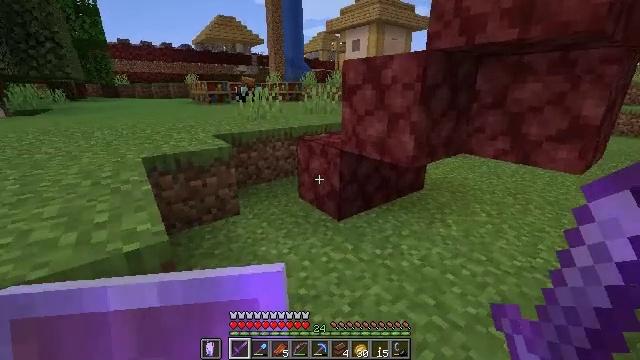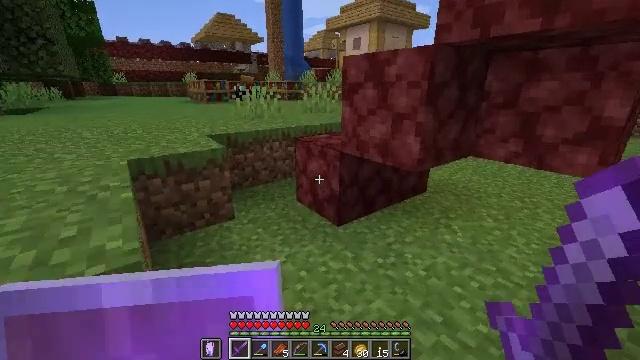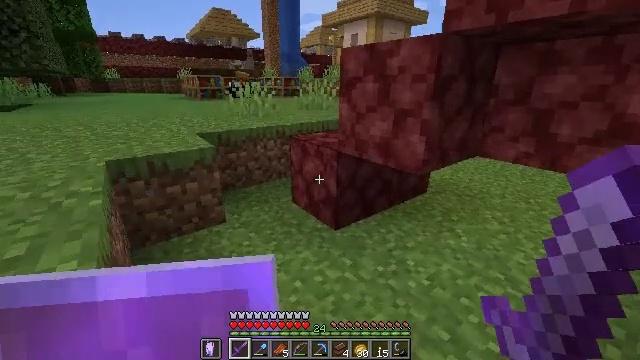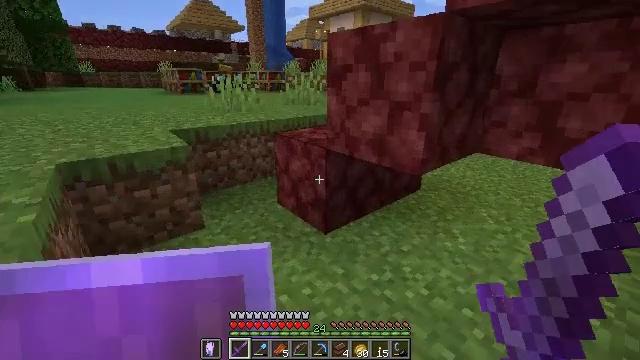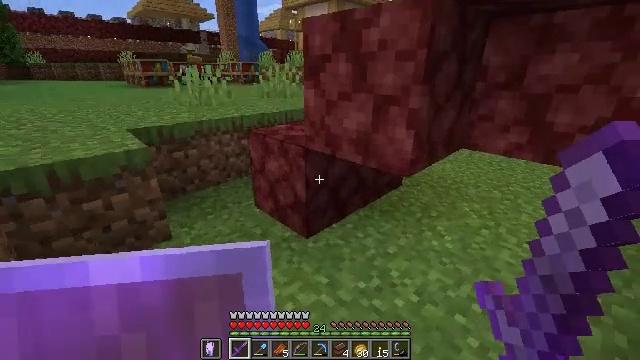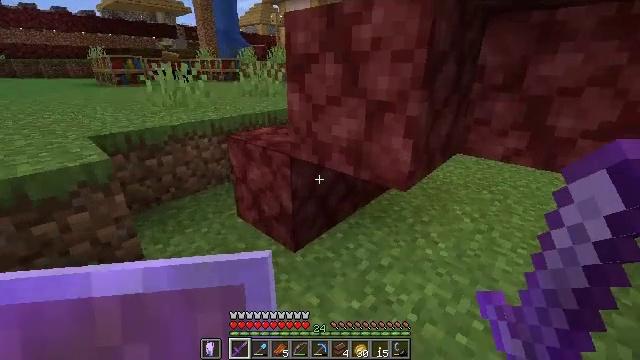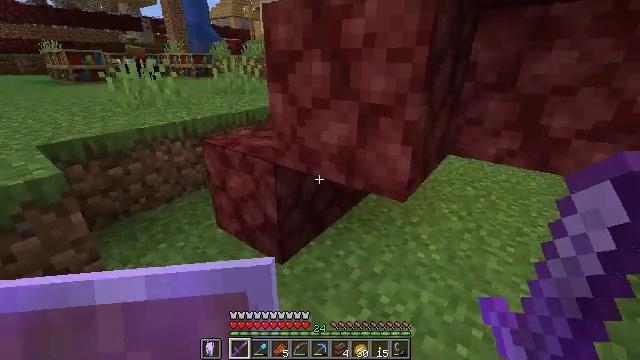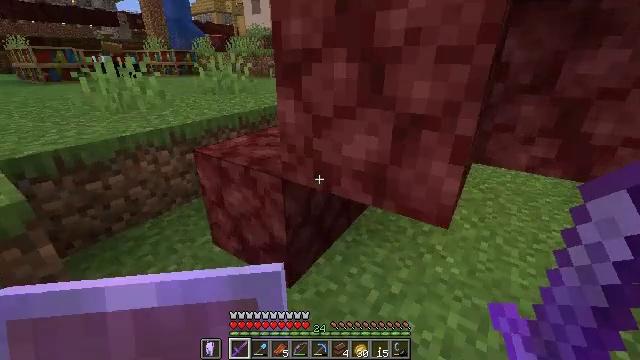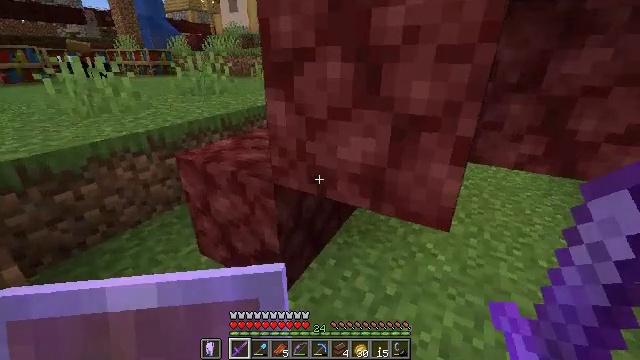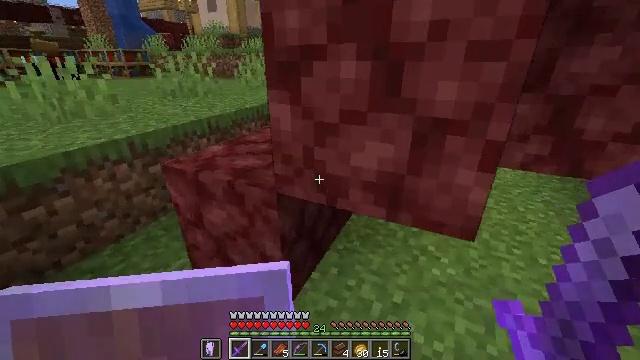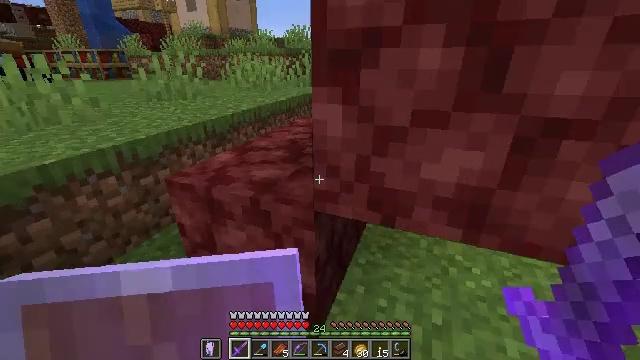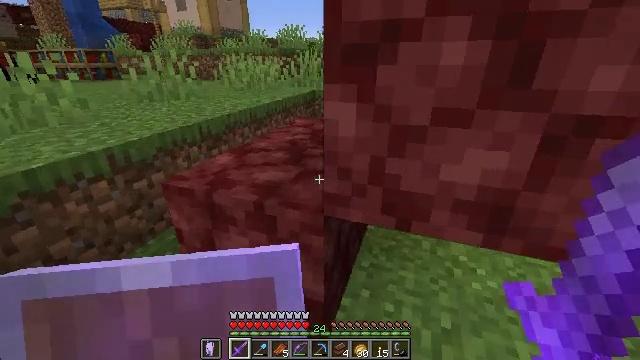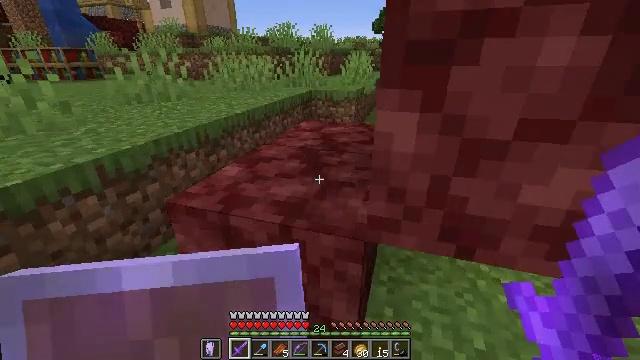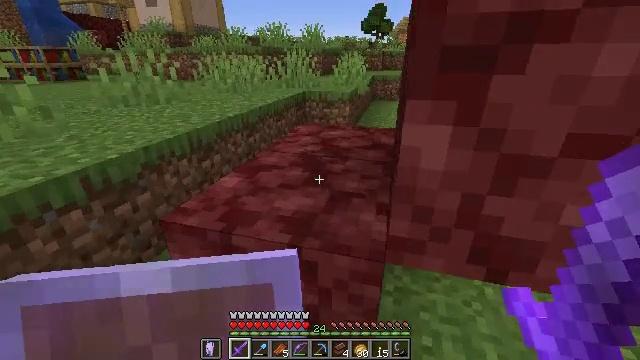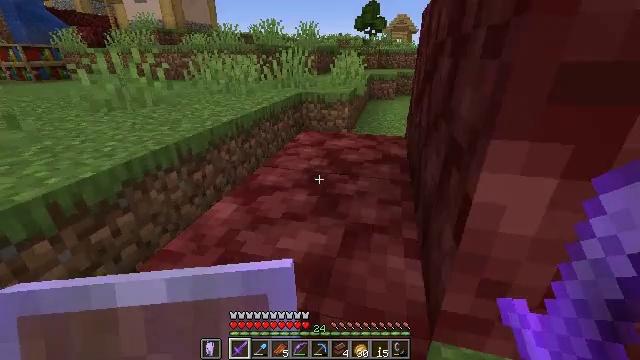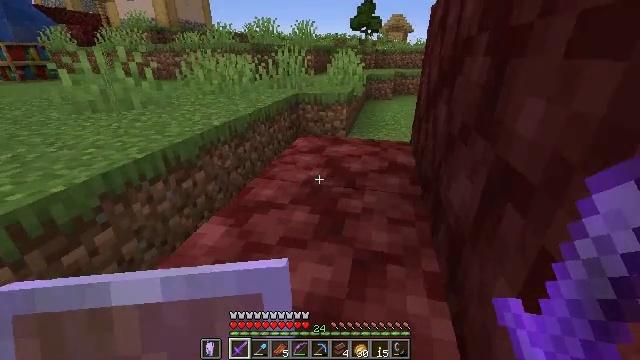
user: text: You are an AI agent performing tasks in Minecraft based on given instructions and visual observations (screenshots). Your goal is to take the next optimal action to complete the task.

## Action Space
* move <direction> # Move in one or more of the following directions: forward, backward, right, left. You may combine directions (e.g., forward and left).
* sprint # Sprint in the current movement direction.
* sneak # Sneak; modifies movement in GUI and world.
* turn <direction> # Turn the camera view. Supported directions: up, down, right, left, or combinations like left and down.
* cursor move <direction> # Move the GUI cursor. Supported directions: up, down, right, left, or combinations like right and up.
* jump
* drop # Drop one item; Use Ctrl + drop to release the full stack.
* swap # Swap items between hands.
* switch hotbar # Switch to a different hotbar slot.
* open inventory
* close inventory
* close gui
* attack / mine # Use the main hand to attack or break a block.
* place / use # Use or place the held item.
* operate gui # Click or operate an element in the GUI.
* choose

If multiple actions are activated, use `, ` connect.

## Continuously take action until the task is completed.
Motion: motion action
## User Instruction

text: Use gold and netherite scraps to craft a netherite ingot.
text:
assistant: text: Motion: move forward
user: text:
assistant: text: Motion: move forward
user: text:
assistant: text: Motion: move forward, turn right and down
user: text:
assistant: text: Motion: move forward, turn right and down
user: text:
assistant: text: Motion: move forward, turn right
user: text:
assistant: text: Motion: move forward and move left, turn right
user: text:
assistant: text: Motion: move forward and move left, turn right
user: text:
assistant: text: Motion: move forward and move left, turn right
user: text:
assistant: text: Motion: move forward and move left, turn right
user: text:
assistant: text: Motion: move forward and move left, turn right
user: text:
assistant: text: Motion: move forward and move left, turn right
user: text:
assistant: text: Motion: move forward and move left, turn right
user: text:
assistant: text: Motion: move forward, turn right
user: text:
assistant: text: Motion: move forward, turn right
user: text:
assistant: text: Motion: move forward
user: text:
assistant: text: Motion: move forward, turn right
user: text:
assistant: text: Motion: move forward, jump
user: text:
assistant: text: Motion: move forward, turn right, jump
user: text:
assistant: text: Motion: move forward, turn right, jump
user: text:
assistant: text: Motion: move forward, turn right, jump
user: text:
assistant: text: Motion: move forward, turn right and up
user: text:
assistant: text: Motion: turn right and up
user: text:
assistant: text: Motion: turn right and up
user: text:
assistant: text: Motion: turn right and up
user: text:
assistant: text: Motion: turn right and up
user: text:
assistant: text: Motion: turn right
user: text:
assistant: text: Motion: turn right
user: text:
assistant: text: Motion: move forward, turn right, jump
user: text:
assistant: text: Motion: move forward, turn right, jump
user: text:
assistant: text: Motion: move forward, turn right, jump